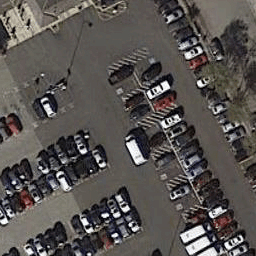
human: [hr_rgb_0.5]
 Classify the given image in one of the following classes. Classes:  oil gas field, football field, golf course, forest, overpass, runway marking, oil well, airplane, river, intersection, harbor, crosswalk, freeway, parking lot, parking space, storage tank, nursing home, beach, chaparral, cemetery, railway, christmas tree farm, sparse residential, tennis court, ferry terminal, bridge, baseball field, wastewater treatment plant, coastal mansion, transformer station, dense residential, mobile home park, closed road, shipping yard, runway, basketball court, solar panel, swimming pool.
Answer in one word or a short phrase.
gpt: parking lot